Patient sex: M
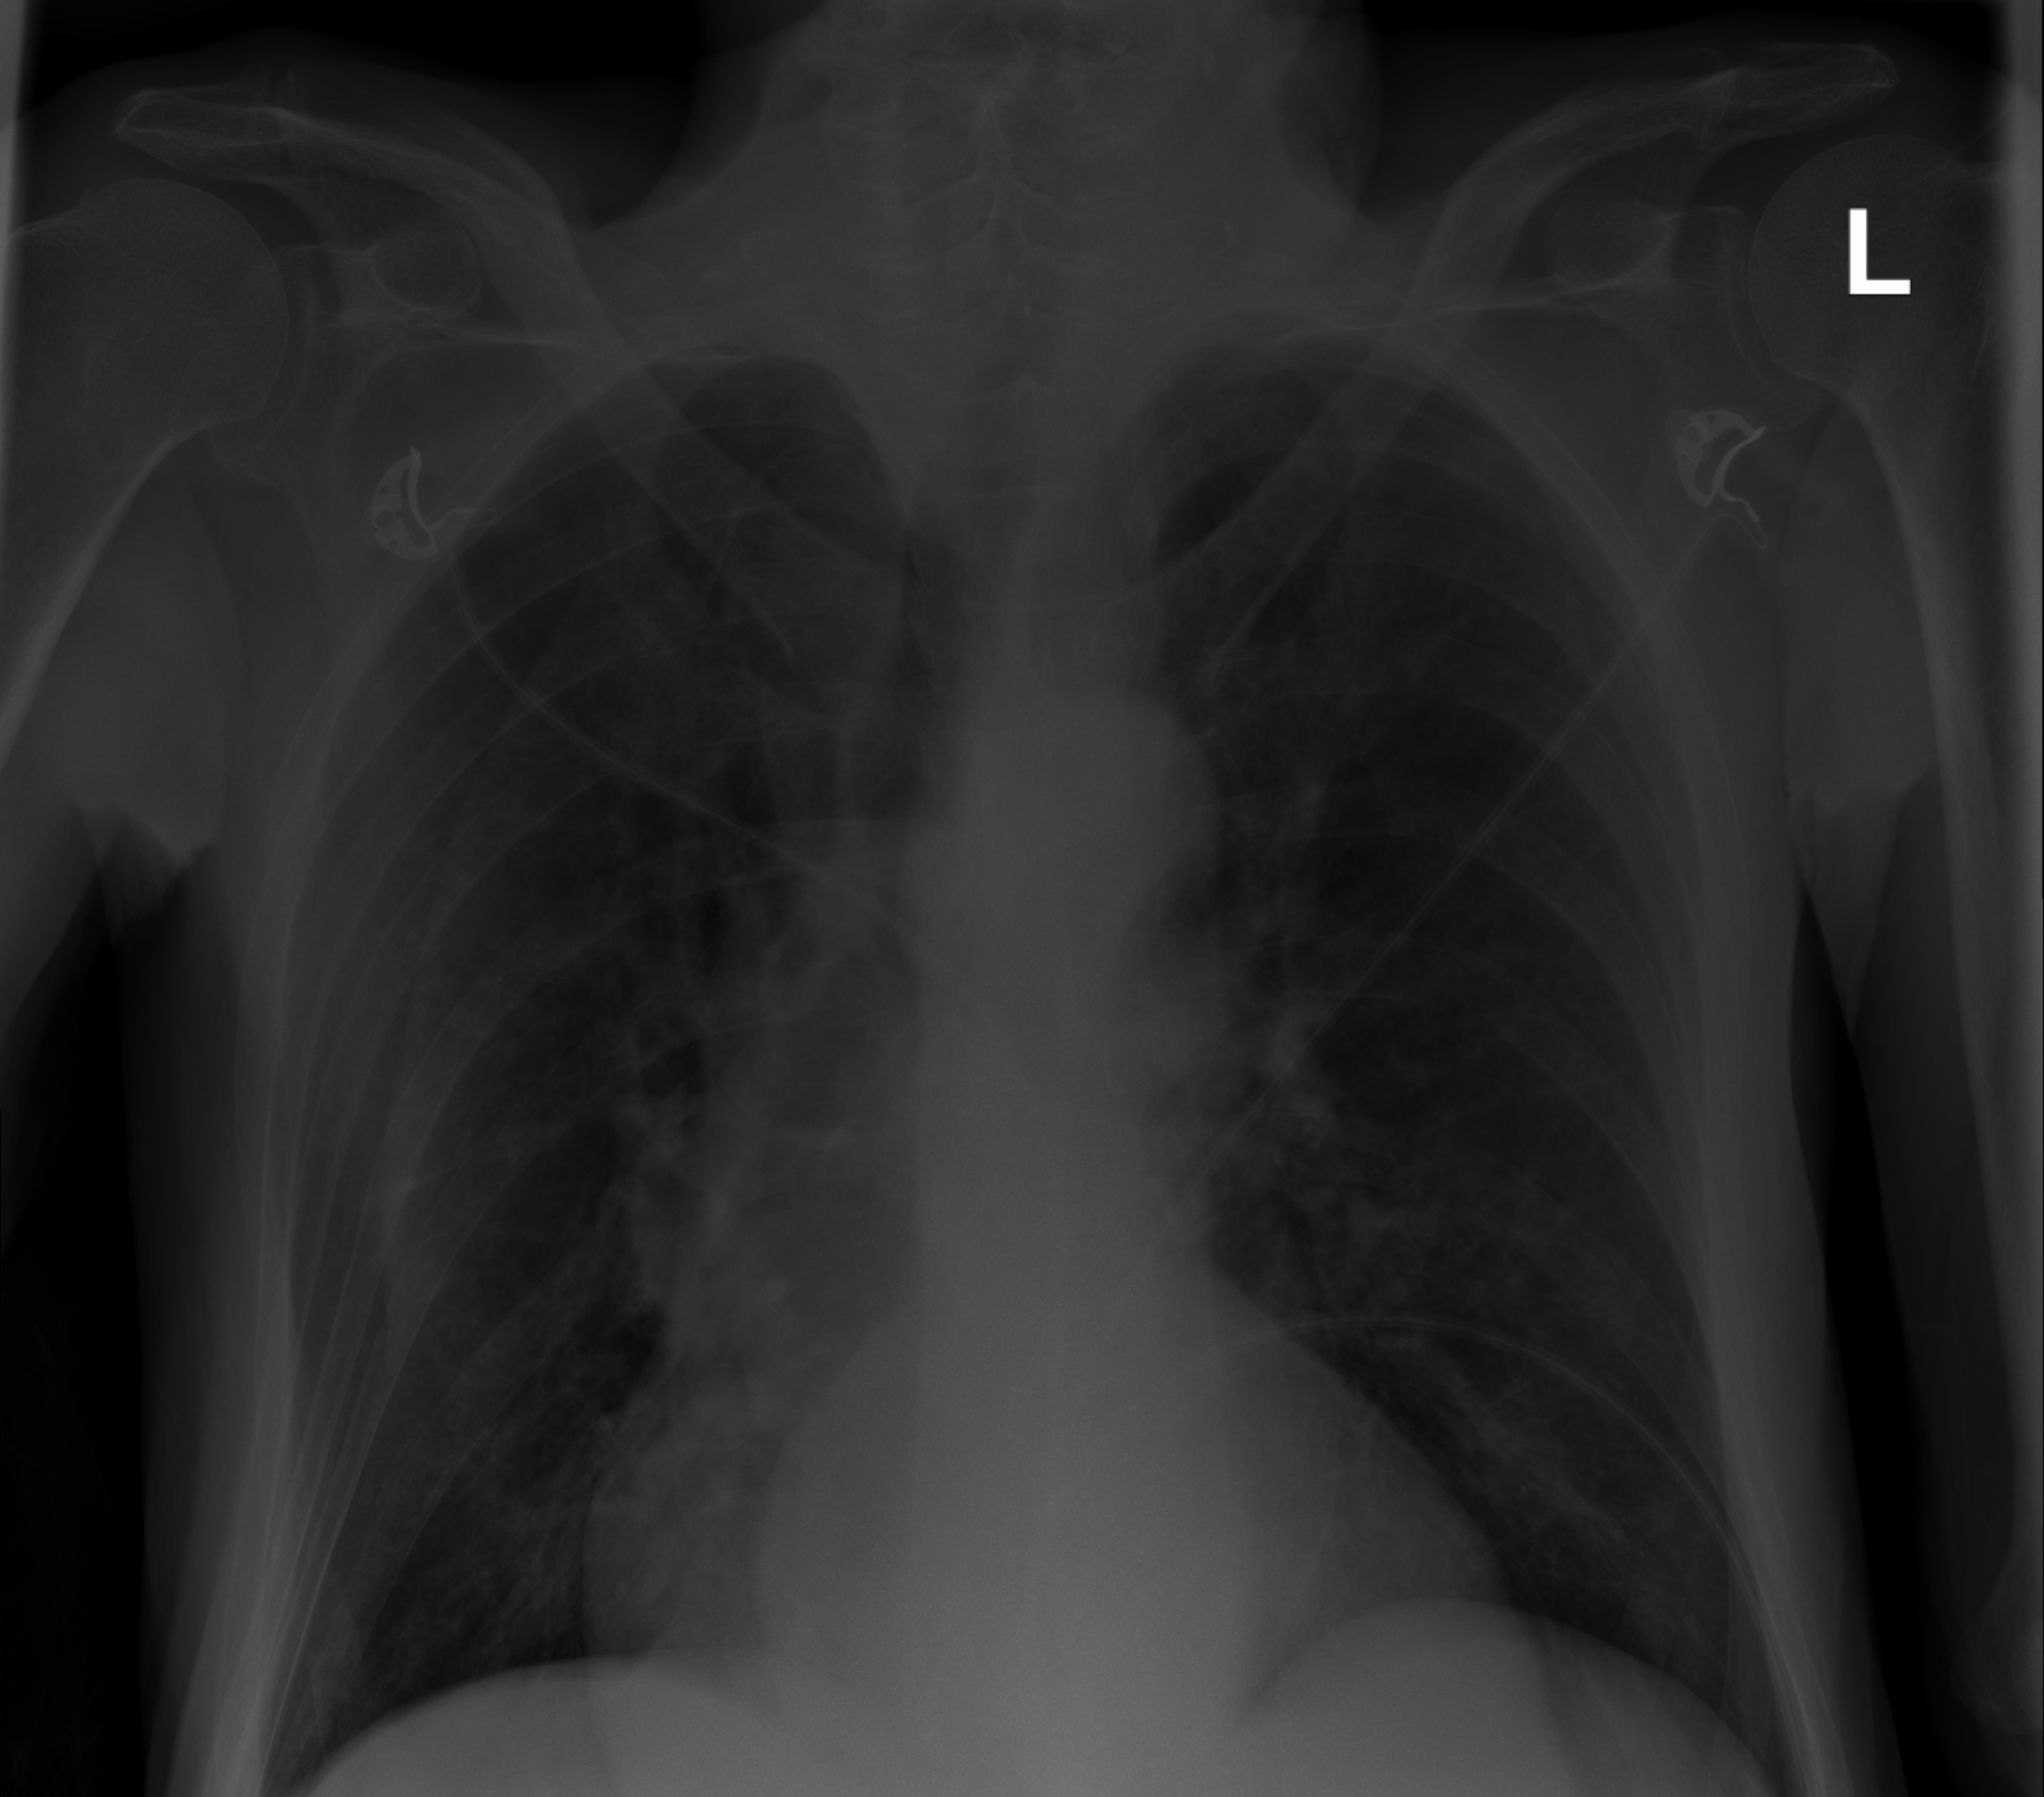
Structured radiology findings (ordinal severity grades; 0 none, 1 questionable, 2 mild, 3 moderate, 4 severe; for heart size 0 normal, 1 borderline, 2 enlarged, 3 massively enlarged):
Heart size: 1
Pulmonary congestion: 0
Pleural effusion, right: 0
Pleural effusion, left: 0
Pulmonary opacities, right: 0
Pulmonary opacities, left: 0
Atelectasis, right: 1
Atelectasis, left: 0